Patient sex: M
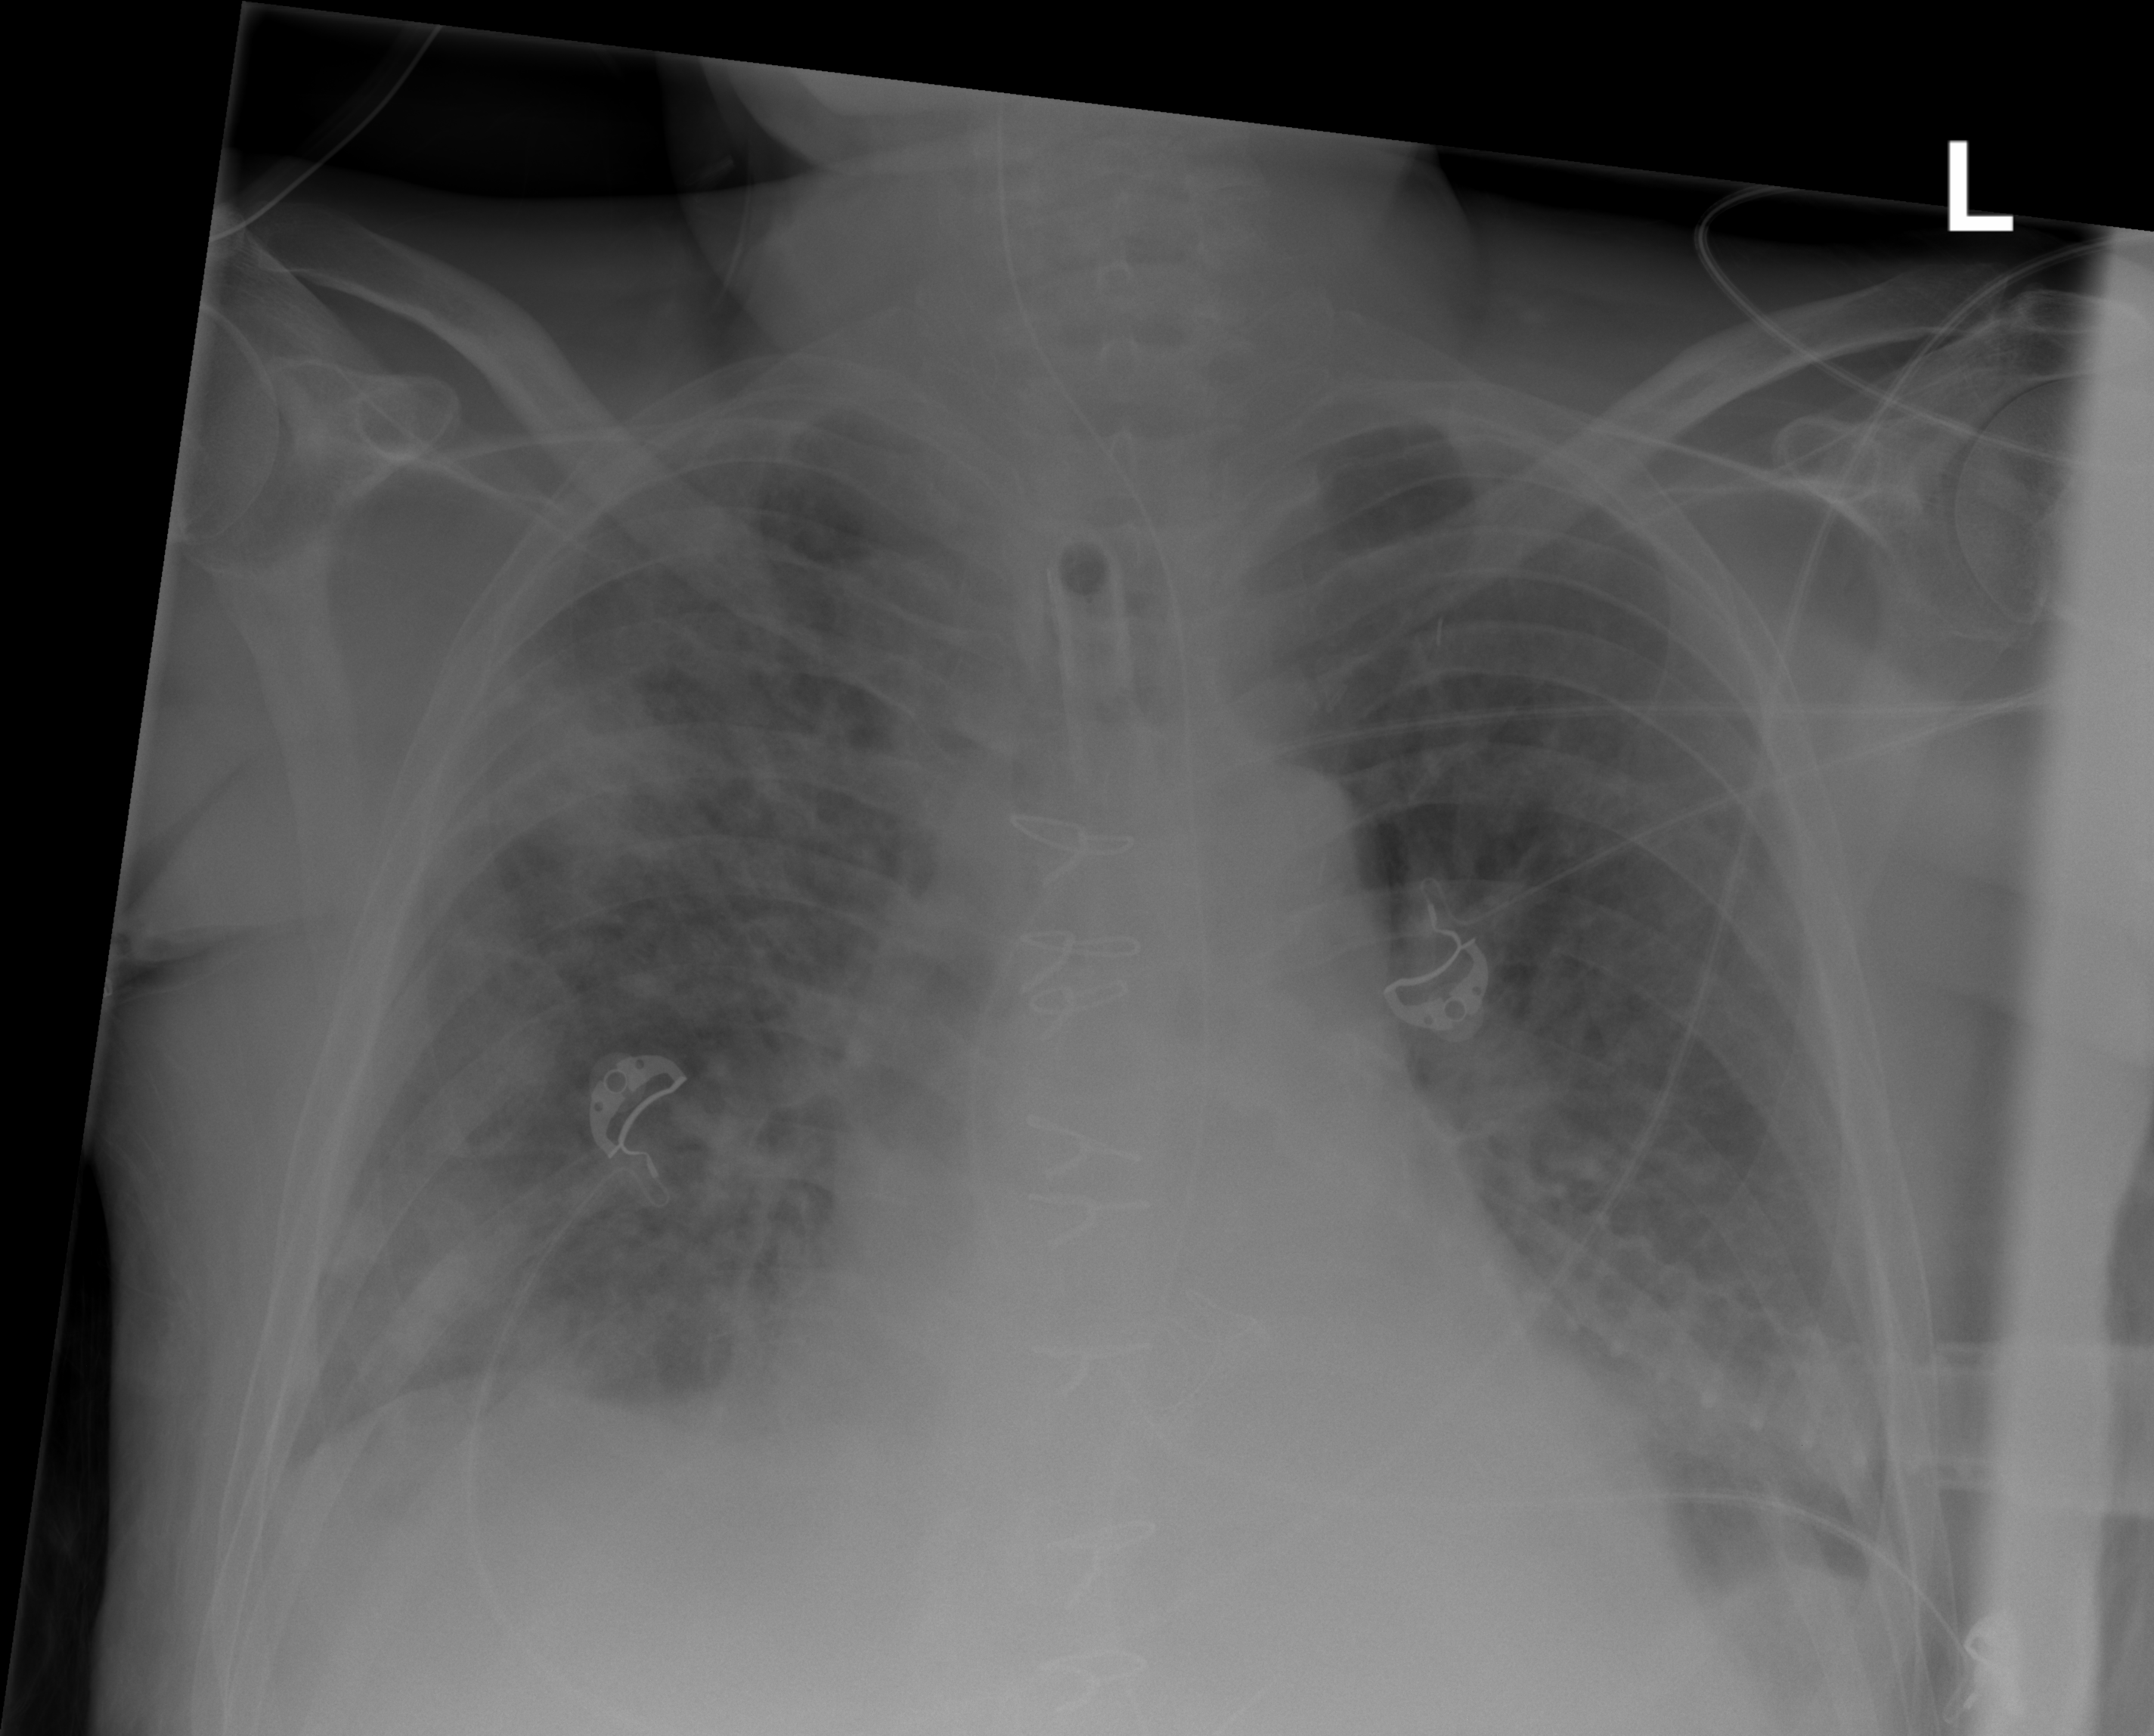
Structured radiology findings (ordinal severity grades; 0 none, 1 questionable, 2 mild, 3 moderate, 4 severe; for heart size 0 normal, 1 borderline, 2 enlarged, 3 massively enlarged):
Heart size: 2
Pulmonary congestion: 2
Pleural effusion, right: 1
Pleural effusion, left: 2
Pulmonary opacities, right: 2
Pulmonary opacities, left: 0
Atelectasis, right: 0
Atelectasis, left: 0